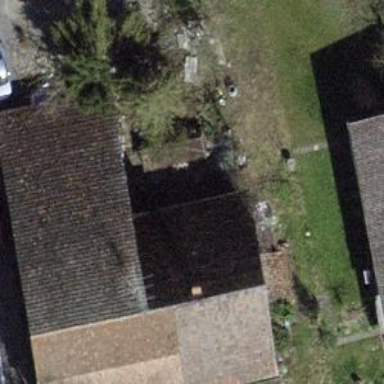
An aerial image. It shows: Building with tile roof.